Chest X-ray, AP view. Patient: 49 years old, sex M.
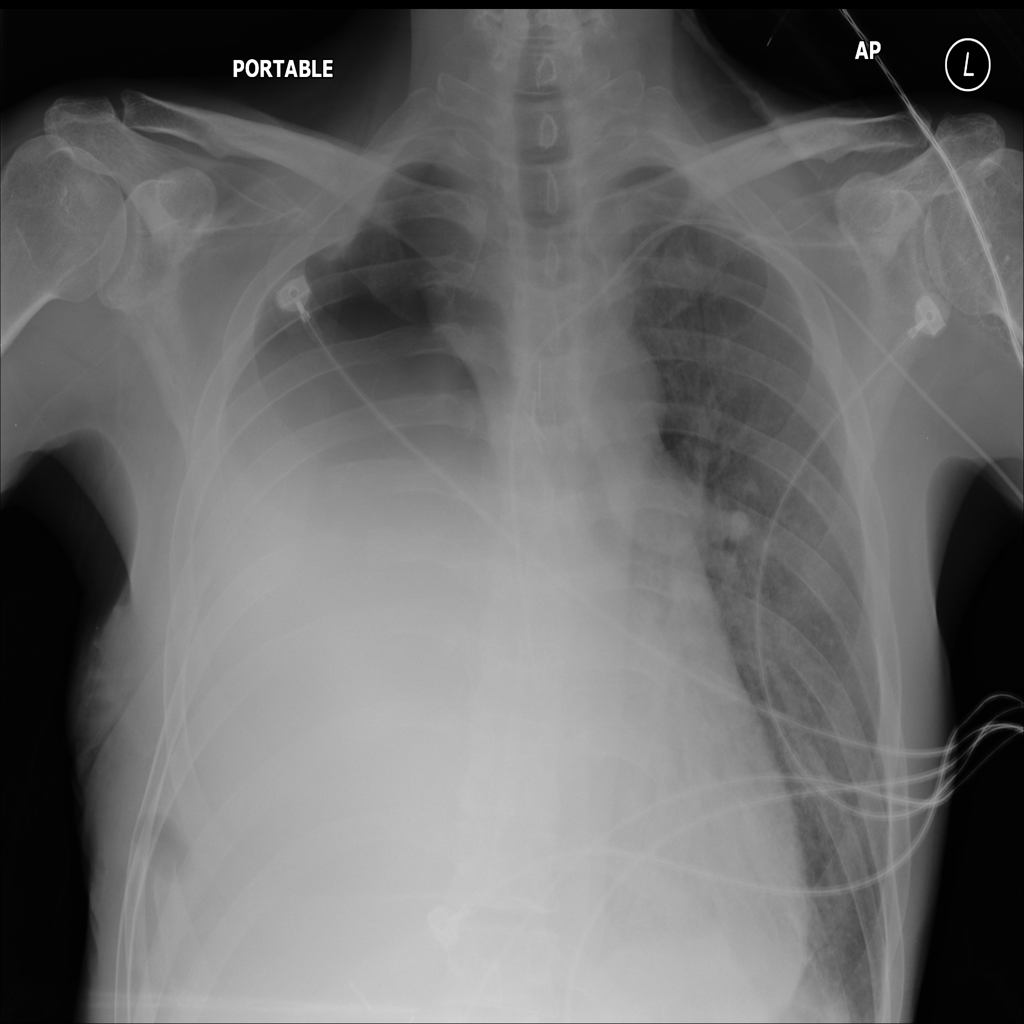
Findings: No Finding